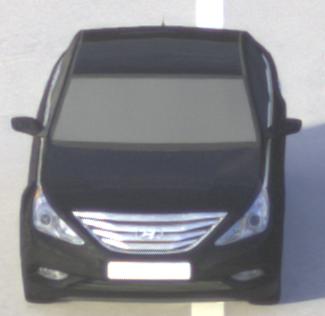
Make: Hyundai
Model: Sonata
Detailed model: Gen. 6 YF
Model produced from: 2009
Model produced until: 2016
Doors: 4
Color: black
Road condition: dry road
Daytime: morning or afternoon
Contrast: medium contrast